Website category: book
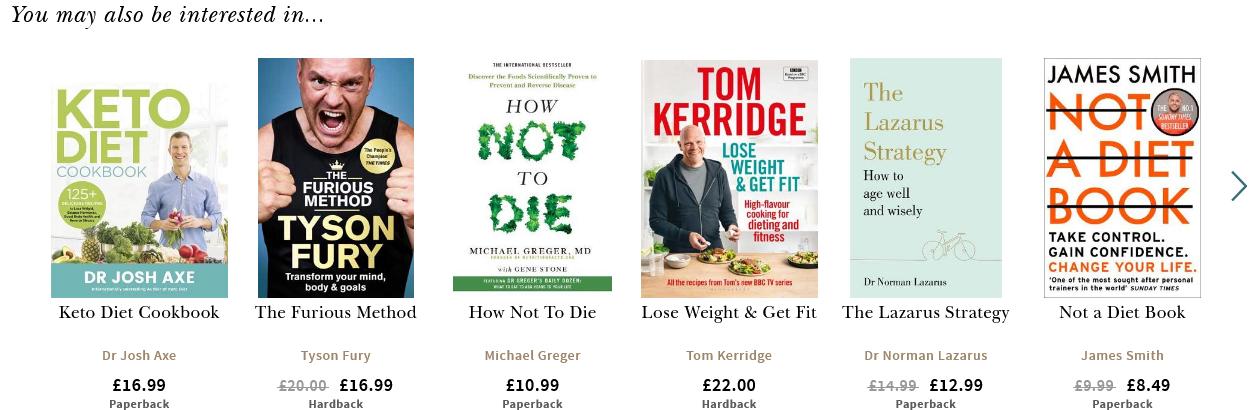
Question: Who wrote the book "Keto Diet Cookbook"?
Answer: Dr Josh Axe

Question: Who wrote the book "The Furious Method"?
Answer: Tyson Fury

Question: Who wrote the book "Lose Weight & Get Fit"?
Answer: Tom Kerridge

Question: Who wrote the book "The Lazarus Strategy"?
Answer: Dr Norman Lazarus

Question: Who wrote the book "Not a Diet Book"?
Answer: James Smith

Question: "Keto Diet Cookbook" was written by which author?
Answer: Dr Josh Axe

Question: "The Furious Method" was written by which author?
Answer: Tyson Fury

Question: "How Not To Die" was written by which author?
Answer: Michael Greger

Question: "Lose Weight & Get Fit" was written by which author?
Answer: Tom Kerridge

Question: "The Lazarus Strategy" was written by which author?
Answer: Dr Norman Lazarus

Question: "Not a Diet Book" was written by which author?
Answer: James Smith

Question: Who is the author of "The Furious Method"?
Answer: Tyson Fury

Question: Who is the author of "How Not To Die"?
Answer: Michael Greger

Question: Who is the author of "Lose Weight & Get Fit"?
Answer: Tom Kerridge

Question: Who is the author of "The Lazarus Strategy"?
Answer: Dr Norman Lazarus

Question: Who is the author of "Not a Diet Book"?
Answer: James Smith

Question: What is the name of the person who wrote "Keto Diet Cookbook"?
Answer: Dr Josh Axe

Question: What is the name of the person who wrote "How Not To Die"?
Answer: Michael Greger

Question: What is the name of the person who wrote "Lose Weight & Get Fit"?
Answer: Tom Kerridge

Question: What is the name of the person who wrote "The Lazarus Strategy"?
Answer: Dr Norman Lazarus

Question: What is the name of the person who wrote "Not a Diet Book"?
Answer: James Smith

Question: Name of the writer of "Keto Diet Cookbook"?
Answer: Dr Josh Axe

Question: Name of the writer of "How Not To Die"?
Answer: Michael Greger

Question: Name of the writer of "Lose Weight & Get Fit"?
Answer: Tom Kerridge

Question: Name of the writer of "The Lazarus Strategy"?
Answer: Dr Norman Lazarus

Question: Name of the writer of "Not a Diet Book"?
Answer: James Smith

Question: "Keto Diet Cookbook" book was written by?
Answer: Dr Josh Axe

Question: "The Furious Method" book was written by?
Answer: Tyson Fury

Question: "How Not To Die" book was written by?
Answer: Michael Greger

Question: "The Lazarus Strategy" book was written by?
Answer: Dr Norman Lazarus

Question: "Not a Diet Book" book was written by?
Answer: James Smith

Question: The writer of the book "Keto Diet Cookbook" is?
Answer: Dr Josh Axe

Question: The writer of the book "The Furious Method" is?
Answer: Tyson Fury

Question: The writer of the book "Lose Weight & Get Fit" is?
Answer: Tom Kerridge

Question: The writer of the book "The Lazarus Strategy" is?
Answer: Dr Norman Lazarus

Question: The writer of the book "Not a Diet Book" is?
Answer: James Smith

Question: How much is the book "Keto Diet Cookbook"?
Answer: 16.99

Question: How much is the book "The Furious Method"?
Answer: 16.99

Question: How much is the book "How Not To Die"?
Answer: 10.99

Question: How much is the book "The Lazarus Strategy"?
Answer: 12.99

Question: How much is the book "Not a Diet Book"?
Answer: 8.49

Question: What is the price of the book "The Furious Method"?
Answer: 16.99

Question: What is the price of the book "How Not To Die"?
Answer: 10.99

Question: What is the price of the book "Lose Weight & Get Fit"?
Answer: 22.00

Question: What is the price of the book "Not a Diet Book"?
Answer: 8.49

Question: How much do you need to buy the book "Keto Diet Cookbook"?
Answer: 16.99

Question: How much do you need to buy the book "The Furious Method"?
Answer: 16.99

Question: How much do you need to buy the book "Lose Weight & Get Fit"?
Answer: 22.00

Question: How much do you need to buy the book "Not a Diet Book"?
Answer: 8.49

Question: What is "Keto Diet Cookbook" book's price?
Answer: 16.99

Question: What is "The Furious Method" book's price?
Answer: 16.99

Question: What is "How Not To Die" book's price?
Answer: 10.99

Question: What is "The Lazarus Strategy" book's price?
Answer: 12.99

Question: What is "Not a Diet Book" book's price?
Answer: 8.49

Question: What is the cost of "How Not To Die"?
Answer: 10.99

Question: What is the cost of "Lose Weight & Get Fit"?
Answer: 22.00

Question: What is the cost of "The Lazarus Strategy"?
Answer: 12.99

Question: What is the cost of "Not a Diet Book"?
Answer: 8.49

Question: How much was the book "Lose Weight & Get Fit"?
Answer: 22.00

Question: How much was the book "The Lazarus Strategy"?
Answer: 12.99

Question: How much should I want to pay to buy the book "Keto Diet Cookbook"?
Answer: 16.99

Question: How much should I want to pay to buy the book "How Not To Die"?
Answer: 10.99

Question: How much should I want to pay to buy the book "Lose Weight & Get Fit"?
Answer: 22.00

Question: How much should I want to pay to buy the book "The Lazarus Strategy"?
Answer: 12.99